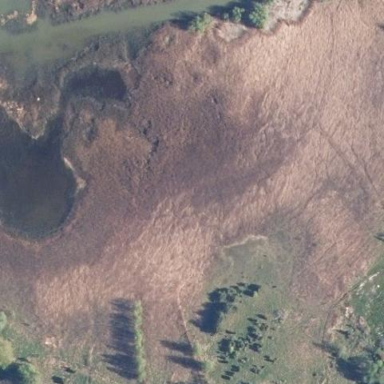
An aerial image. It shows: Reedbed in wetland area.